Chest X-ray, AP view. Patient: 71 years old, sex M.
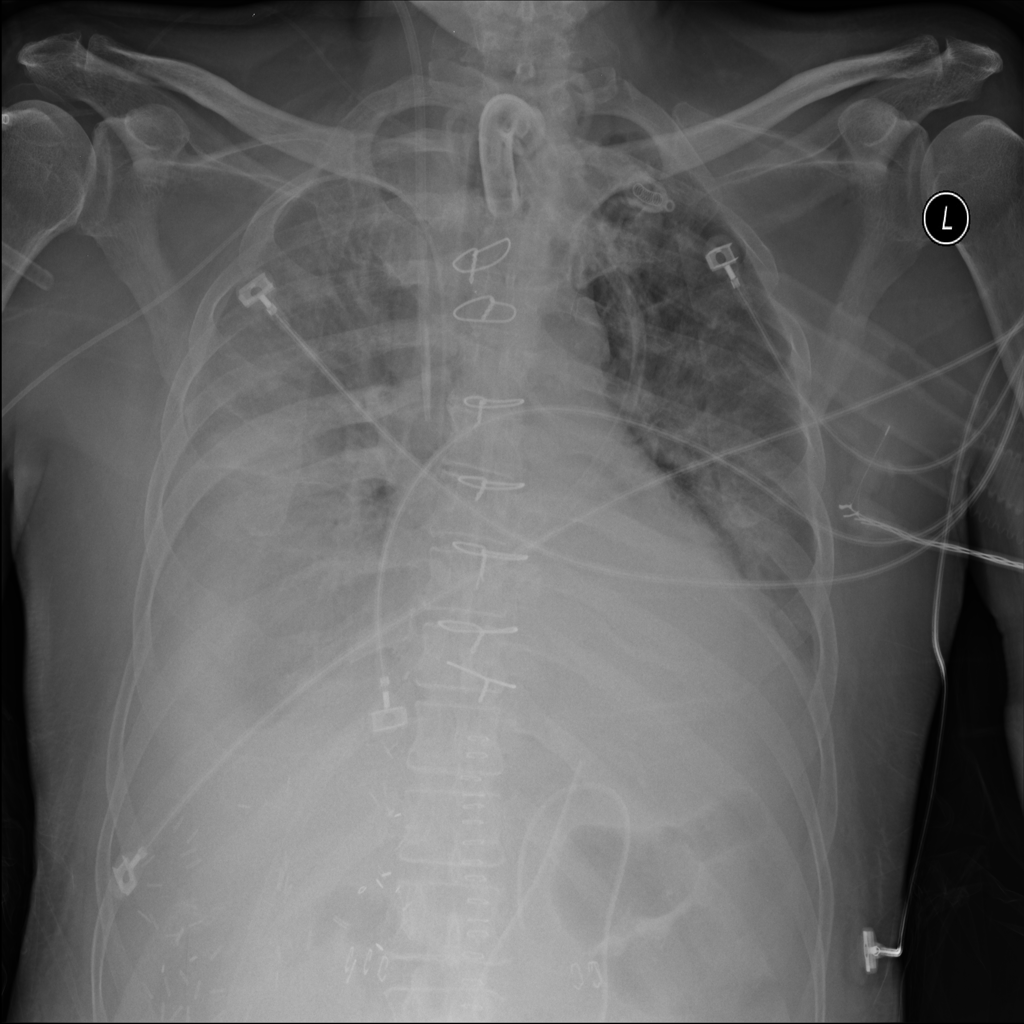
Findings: No Finding